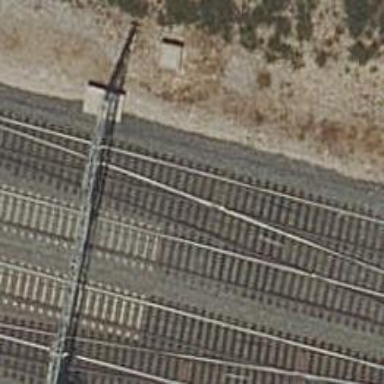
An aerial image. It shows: Railway track with contact line for electrification.